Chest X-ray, AP view. Patient: 53 years old, sex F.
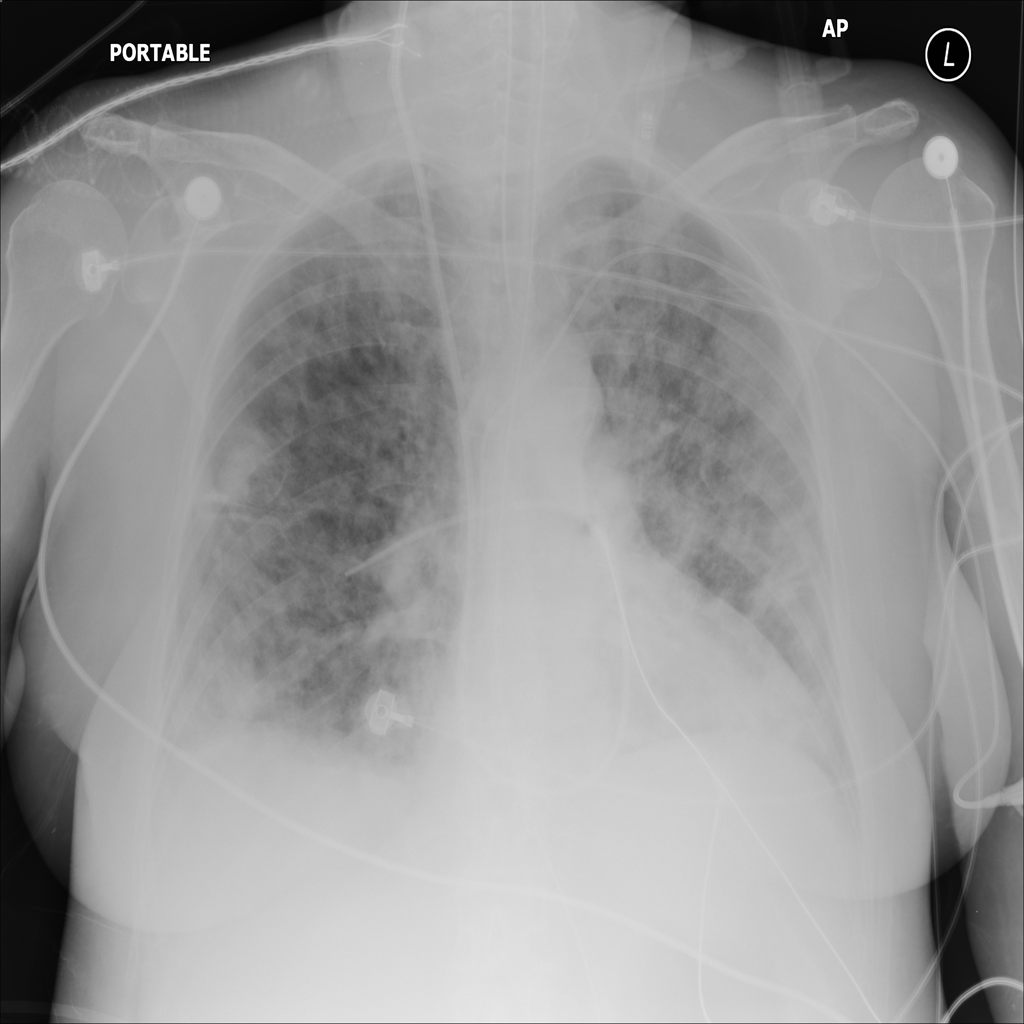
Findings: Edema